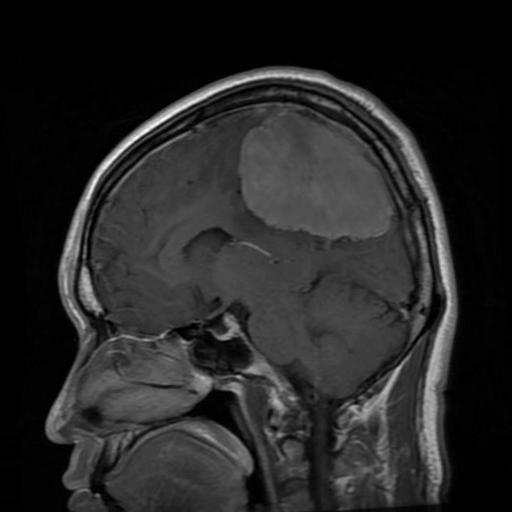
Label: meningioma